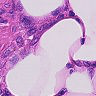
Metastatic tissue present: no